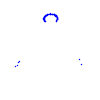
Particle: pion